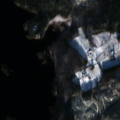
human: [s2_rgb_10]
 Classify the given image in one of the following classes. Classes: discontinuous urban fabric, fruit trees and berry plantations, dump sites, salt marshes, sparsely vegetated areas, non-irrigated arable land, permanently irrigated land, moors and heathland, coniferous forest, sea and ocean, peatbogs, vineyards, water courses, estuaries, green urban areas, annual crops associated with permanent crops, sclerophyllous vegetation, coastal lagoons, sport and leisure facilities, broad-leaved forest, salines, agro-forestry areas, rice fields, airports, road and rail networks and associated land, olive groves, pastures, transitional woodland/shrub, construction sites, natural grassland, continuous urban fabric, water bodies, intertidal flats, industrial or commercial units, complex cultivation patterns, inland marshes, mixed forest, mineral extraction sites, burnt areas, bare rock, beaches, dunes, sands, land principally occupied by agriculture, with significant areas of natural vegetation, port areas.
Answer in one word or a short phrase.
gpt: land principally occupied by agriculture, with significant areas of natural vegetation, coniferous forest, water bodies